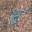
Label: 5